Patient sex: F
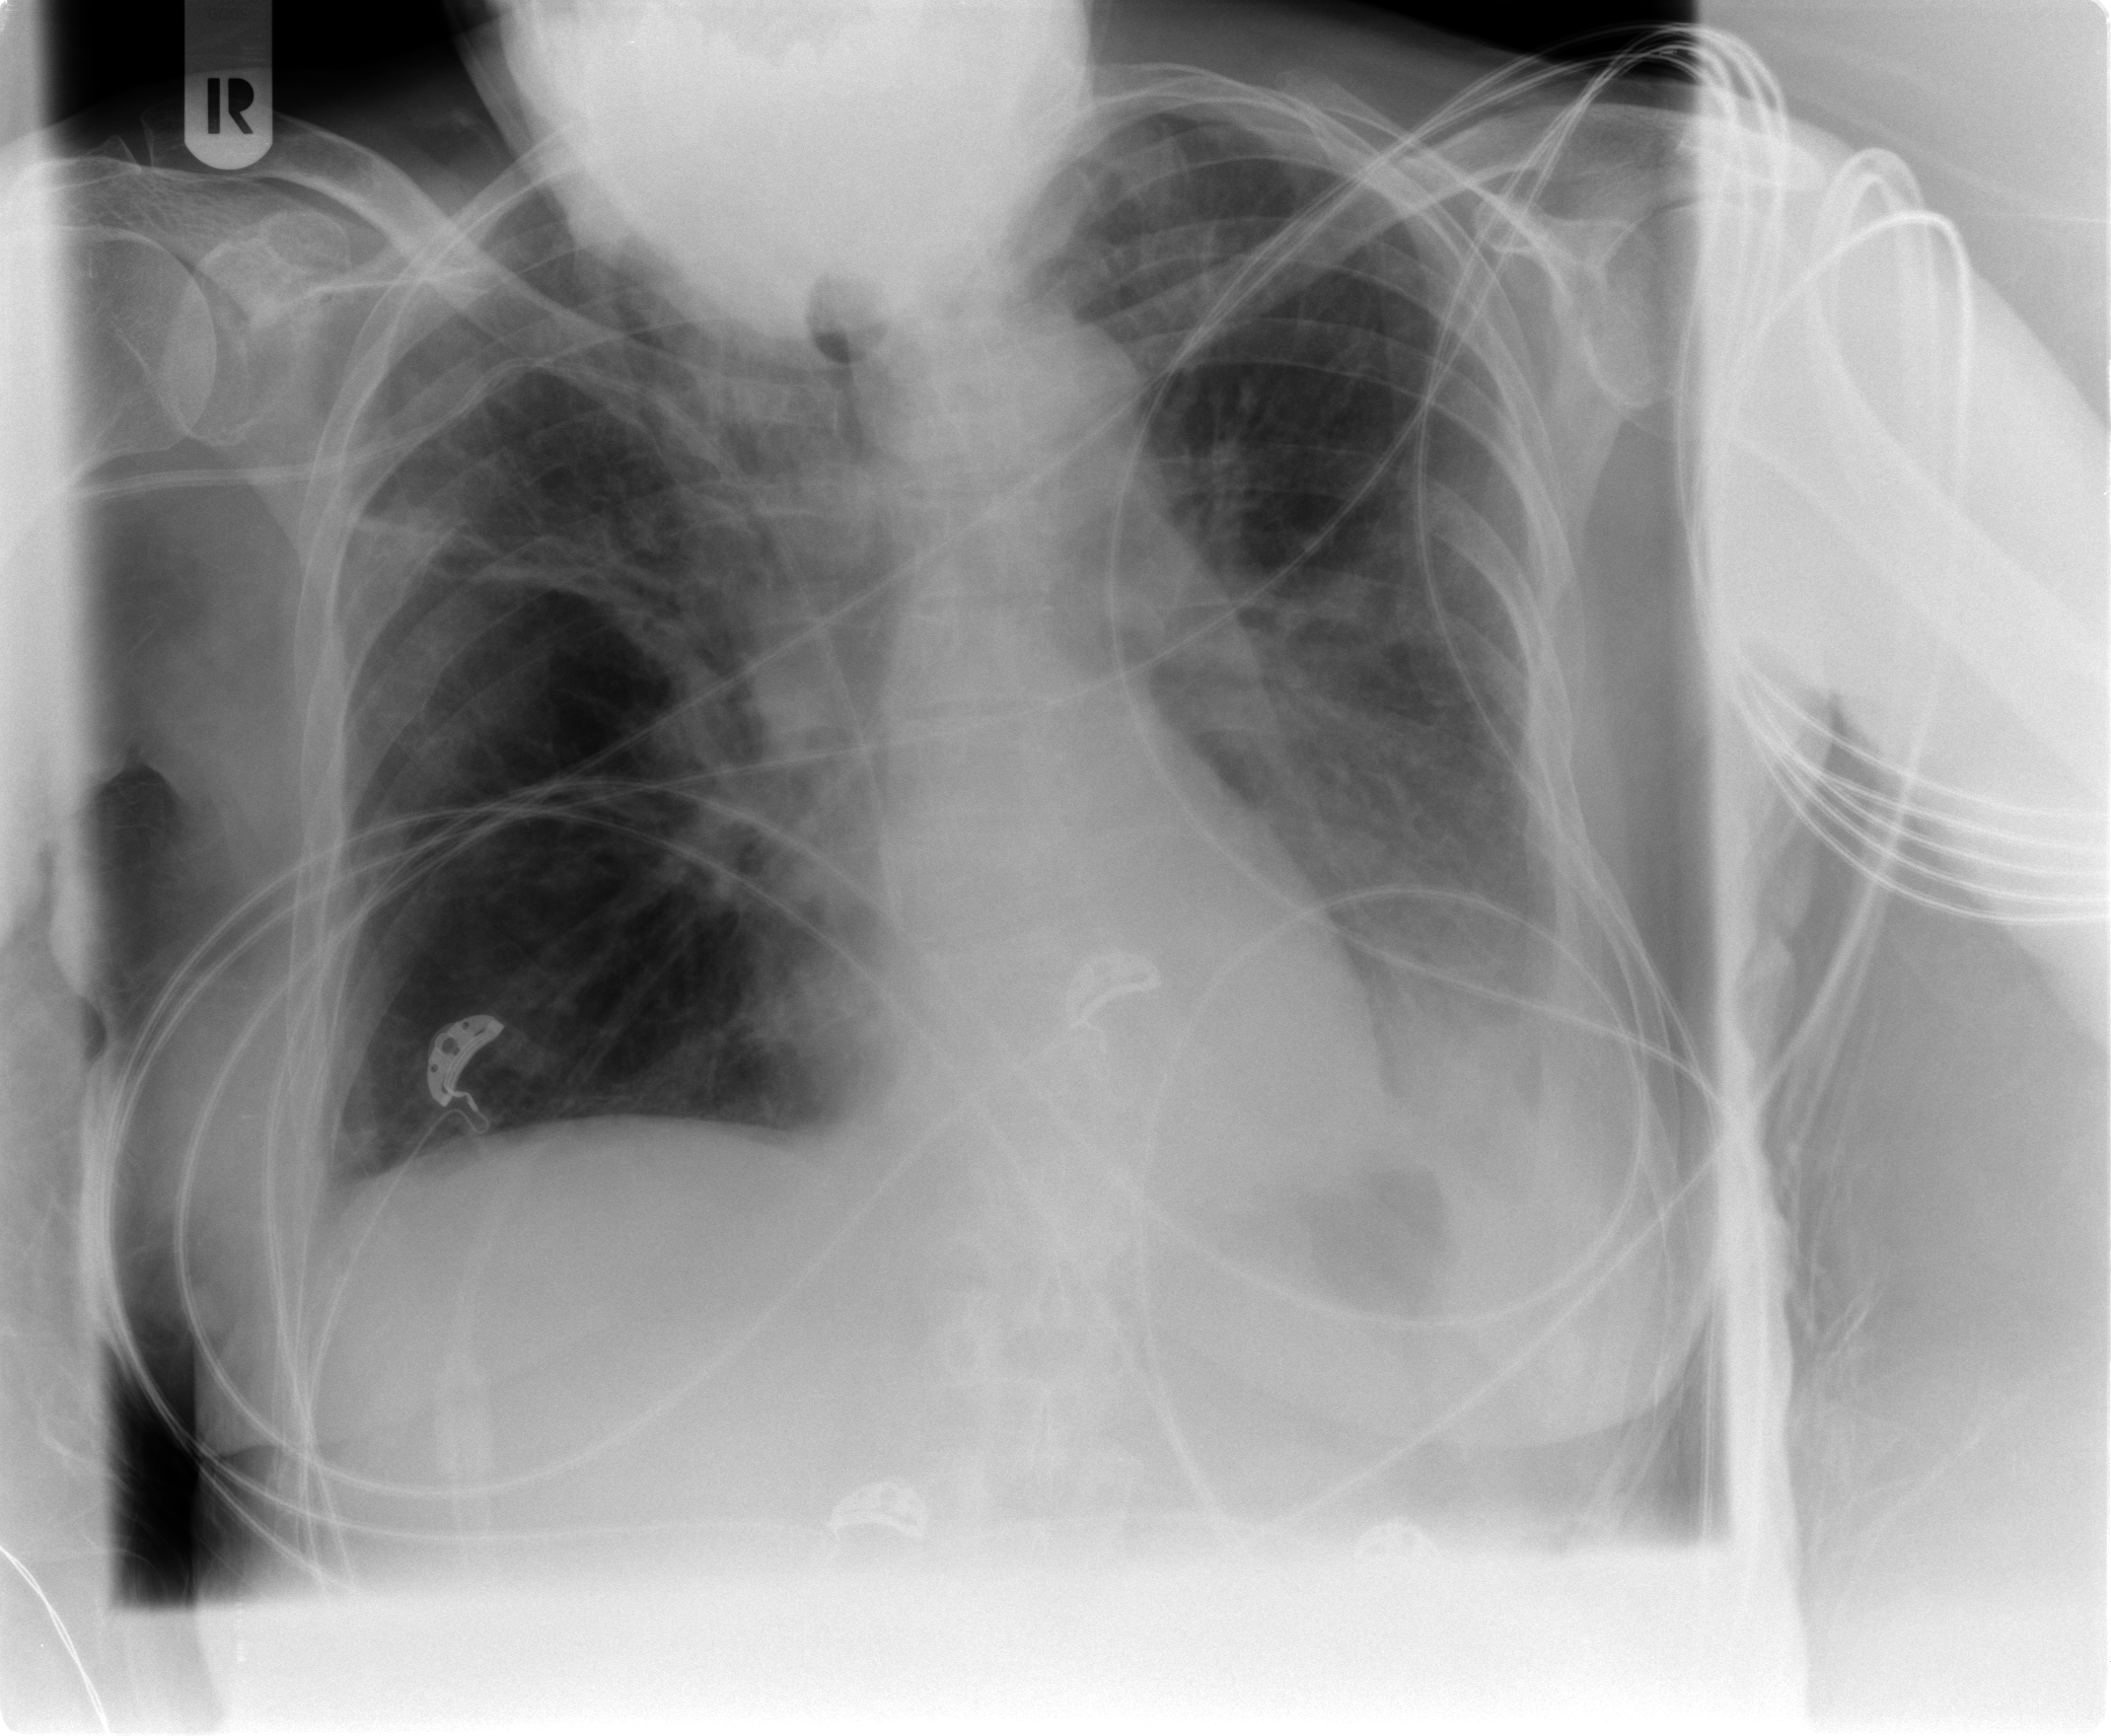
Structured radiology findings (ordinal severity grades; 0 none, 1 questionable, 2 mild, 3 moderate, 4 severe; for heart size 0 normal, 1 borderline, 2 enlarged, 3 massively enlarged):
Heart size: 0
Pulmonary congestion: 1
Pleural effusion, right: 1
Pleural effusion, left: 2
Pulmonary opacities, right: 1
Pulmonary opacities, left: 1
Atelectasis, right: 1
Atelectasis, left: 1